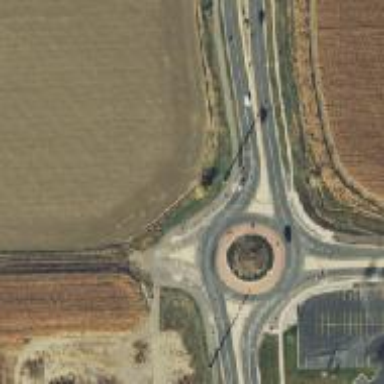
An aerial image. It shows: Roundabout on primary highway.